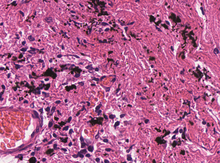
Tumor epithelial tissue: no
Tumor-associated stroma tissue: yes
Normal tissue: no